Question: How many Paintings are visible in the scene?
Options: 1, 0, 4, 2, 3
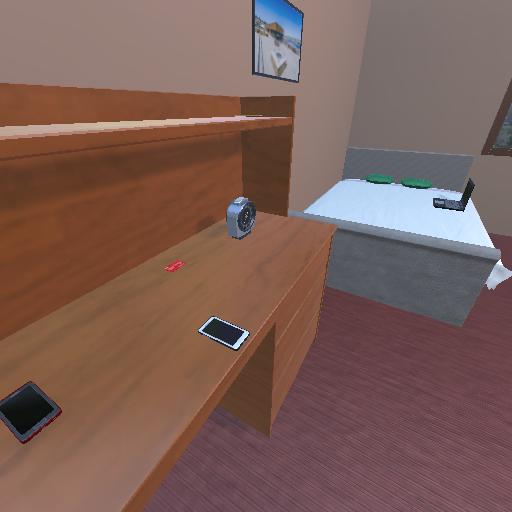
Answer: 1